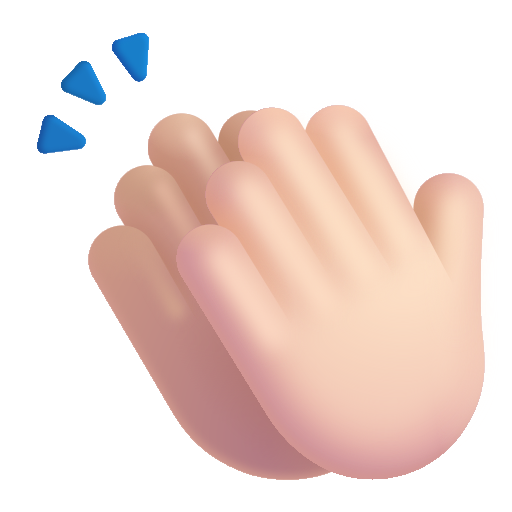
clapping hands color light